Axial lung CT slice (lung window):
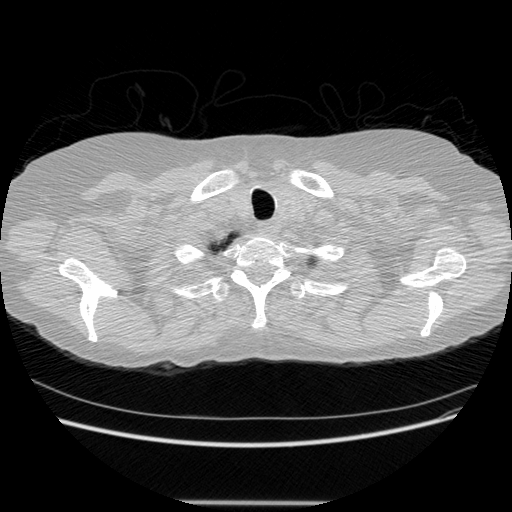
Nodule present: no